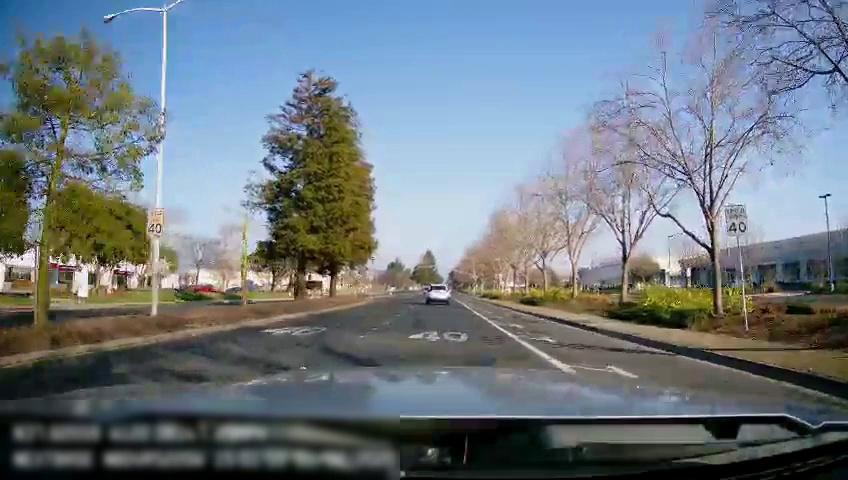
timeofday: Day
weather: Sunny
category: Drivable Space
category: Drivable Space
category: Vehicles | SUV
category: Lanes | Current Lane
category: Lanes | Current Lane
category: Lanes | Alternate Lane
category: Traffic | Signs
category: Traffic | Signs